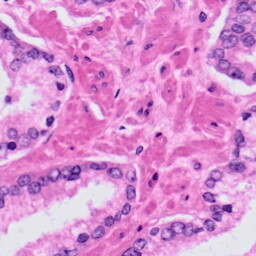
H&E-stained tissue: Prostate